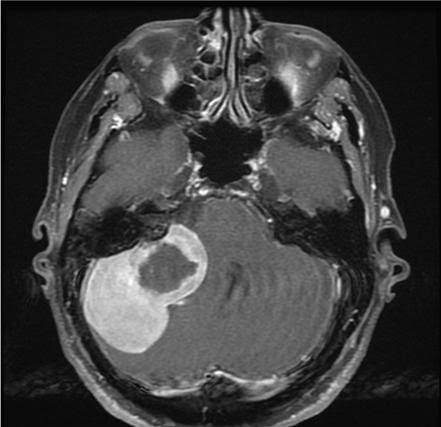
Label: meningioma